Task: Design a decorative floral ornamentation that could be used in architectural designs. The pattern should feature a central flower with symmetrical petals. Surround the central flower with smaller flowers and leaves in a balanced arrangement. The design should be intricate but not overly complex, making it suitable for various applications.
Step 335:
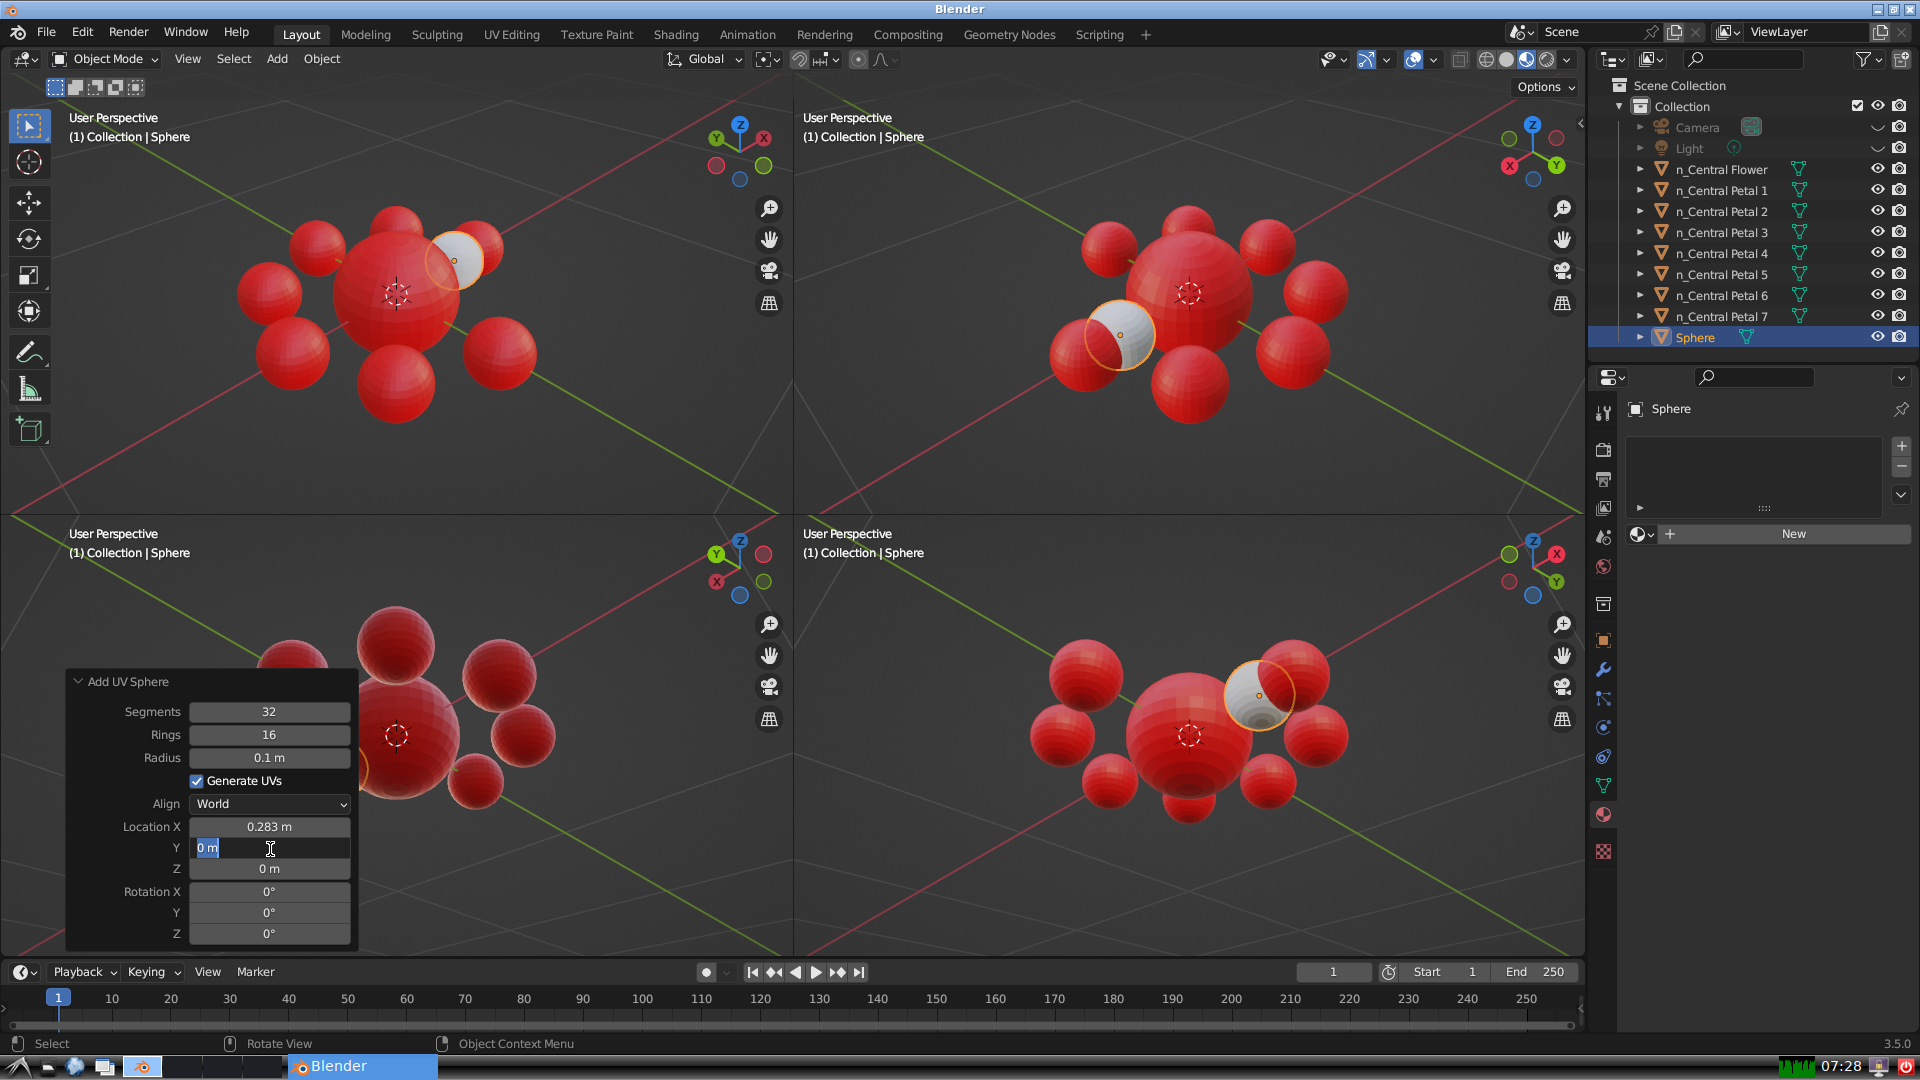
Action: input_text: -0.28284271247461906